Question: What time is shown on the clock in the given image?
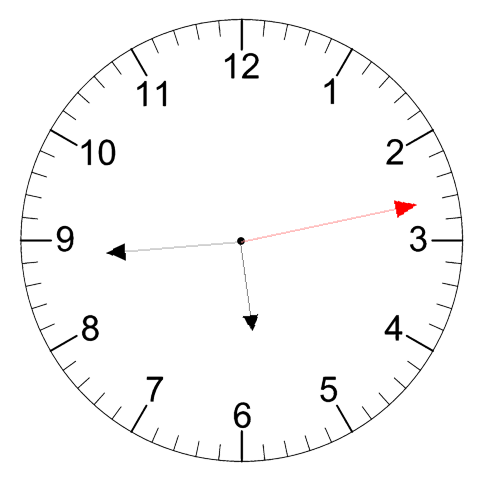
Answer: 05:44:13